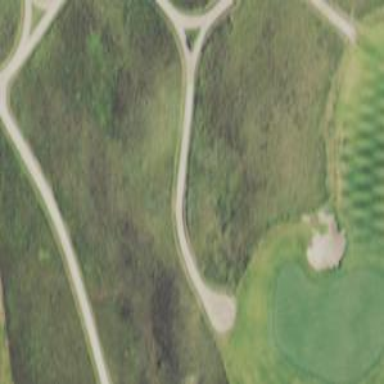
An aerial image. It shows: Footway that serves as golf path.